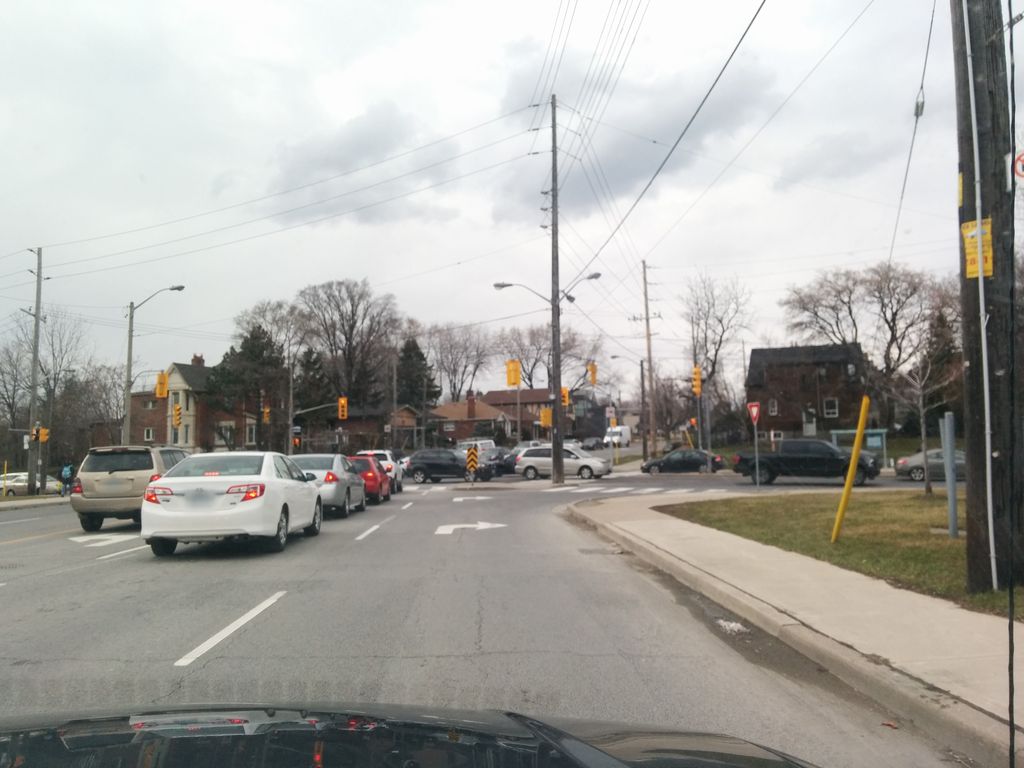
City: toronto